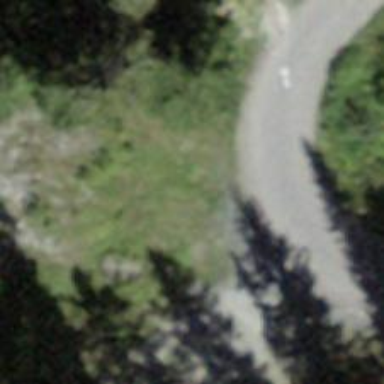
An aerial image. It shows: Rest area on the road.